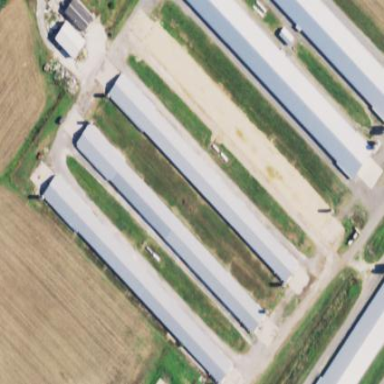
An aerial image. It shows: Farm auxiliary building.